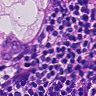
Metastatic tissue present: yes